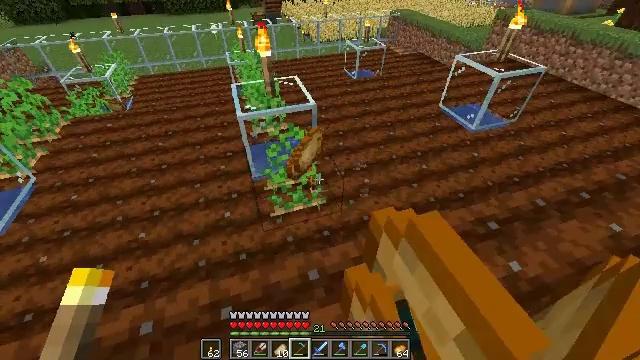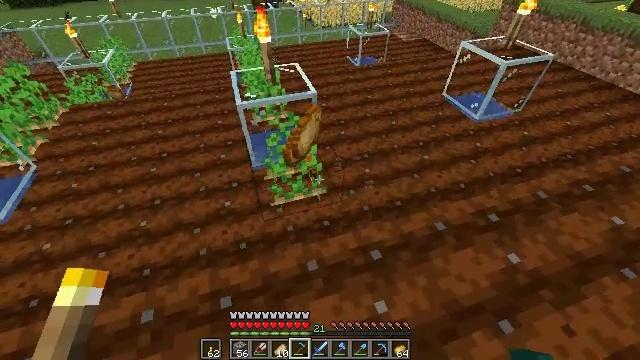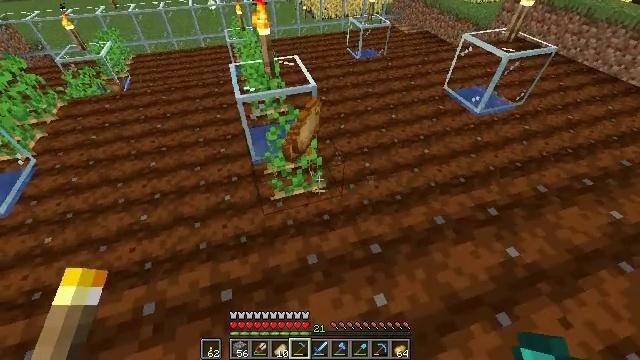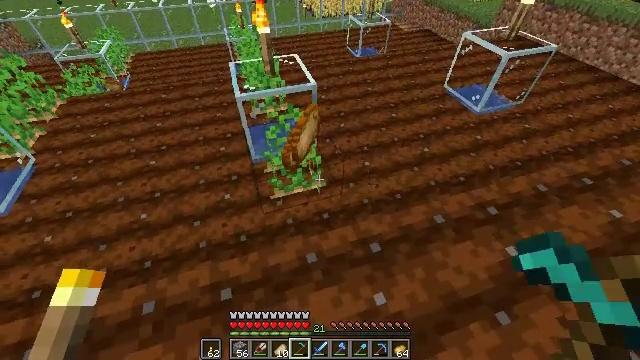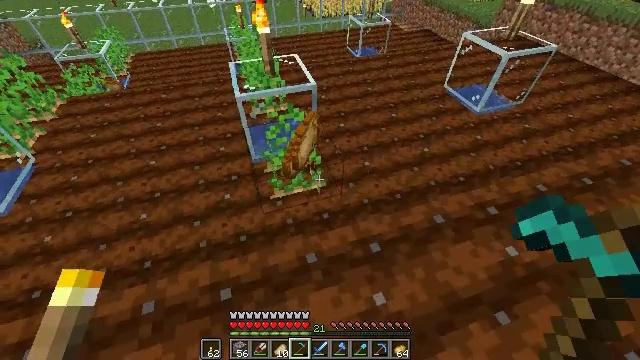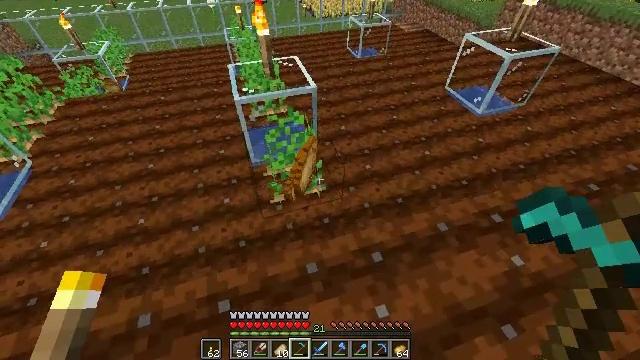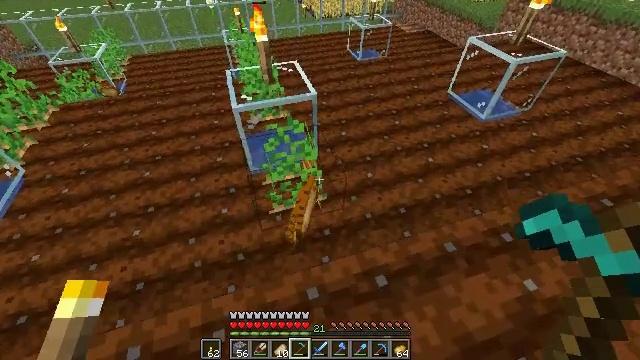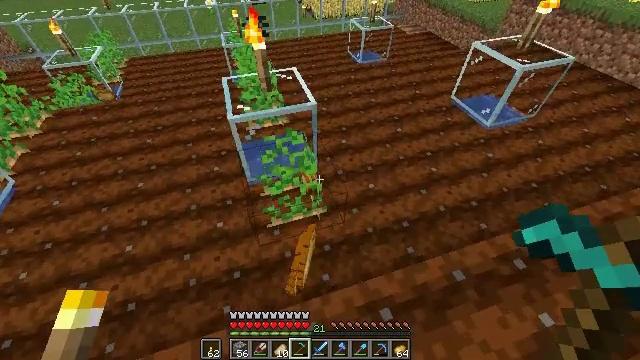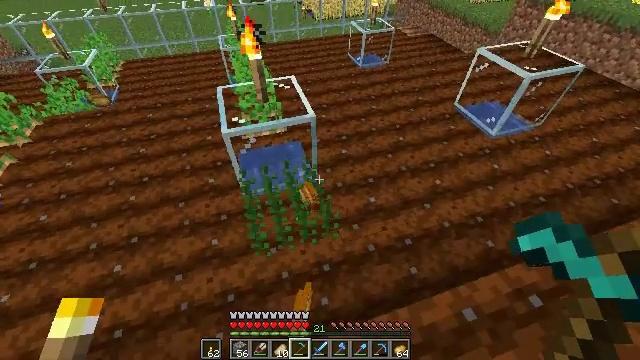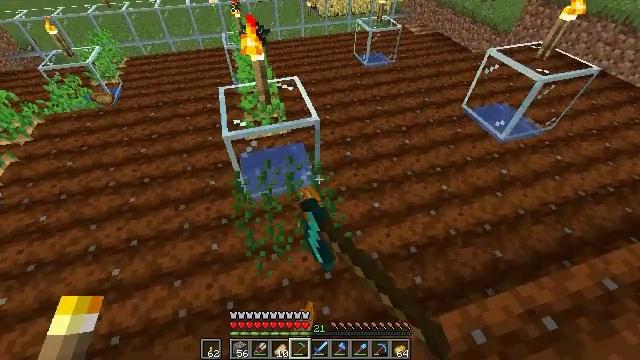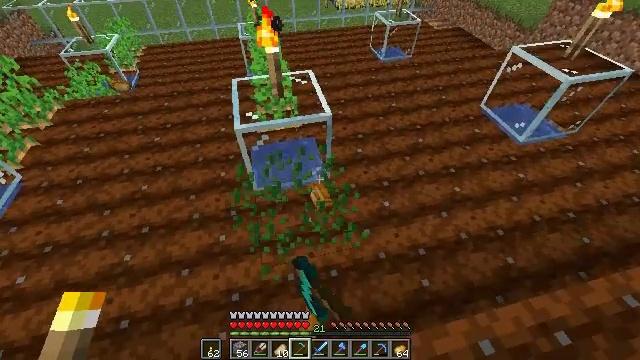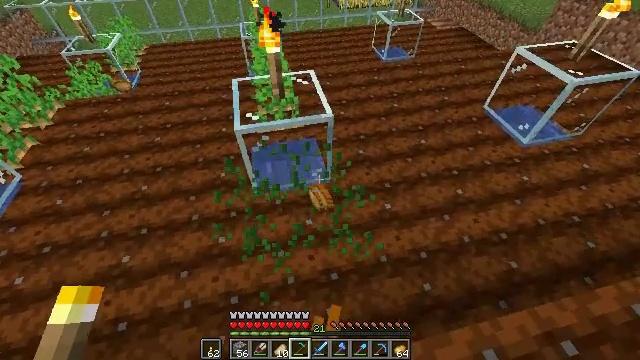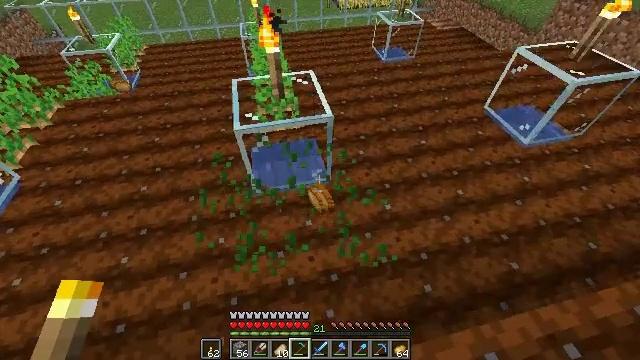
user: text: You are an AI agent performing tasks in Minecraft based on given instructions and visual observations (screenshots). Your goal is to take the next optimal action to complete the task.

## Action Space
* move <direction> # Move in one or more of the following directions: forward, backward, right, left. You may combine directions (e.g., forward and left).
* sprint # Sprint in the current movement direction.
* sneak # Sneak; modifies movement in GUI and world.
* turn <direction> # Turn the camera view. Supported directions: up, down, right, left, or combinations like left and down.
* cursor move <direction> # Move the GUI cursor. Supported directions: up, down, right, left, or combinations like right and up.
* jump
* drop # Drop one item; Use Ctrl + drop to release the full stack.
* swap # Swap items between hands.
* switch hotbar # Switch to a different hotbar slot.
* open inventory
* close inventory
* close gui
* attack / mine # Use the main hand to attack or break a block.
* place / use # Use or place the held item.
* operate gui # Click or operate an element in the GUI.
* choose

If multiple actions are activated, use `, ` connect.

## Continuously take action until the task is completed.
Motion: motion action
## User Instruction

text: Collect potatoes from the garden.
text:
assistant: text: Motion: turn down
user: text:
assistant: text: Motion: turn down
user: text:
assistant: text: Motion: no_op
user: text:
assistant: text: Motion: no_op
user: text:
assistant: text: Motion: move forward
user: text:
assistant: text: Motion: move forward
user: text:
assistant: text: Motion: move forward
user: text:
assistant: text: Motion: move forward, attack / mine
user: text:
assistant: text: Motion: turn left, attack / mine
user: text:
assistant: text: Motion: turn left and down
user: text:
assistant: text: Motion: no_op
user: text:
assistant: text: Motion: no_op
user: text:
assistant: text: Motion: no_op